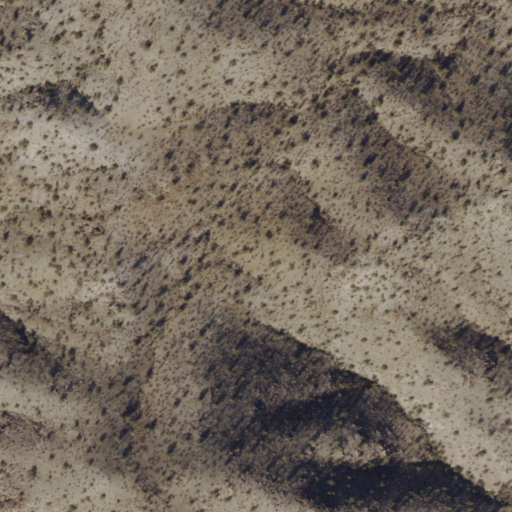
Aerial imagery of mountains in Arizona named Rawhide Mountains containing only shrub